Question: I've imported some XML files inside InDesign (you can see the structure in the picture below) and I've also created a script to get some statistics concerning this hierarchy.
For example, to count the "free" elements:
'''
var items = app.activeDocument.xmlElements.everyItem();
var items1 = items.xmlElements.itemByName("cars");
var cars = items1.xmlElements.everyItem();
var c_free = cars.xmlElements.itemByName("free");
var cars_free = c_free.xmlElements.count().length;
'''
-
The code above returns the correct number of free cars in my structure.
What I'm trying to do - without any luck so far - is to target those free items (inside cars) and either delete all of them or a specific number.
My last attempt was using:
'''
var del1 = myInputGroup2.add ("button", undefined, "Delete All");
del1.onClick = function () {
cars.xmlElements.everyItem().remove();
}
'''
inside a dialog I've created.
Any suggestions will be appreciated cause I'm really stuck here.

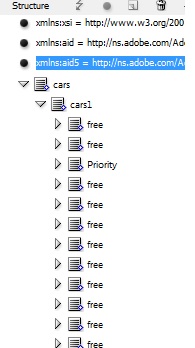
Answer: I would probably use XPath for this. You can use evaluateXPathExpression to create an array of the elements you want to target. Assuming your root element is cars and it contains elements called cars1, and you want to delete all free elements within a cars1 element, you could do something like:
'''
var myDoc = app.activeDocument;
//xmlElements[0] is your root element, in this case "cars". The xPath expression is evaluated from cars.
//evaluateXPathExpression returns an array of all of the free elements that are children of cars.
var myFrees = myDoc.xmlElements[0].evaluateXPathExpression("cars1/free");
for (var i = myFrees.length - 1; i>=0; i--){
myFrees[i].remove();
}
'''
Tweaking this would require some knowledge of xPath, but it's not terribly hard to learn the basics and it does seem like the simplest approach.